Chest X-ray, AP view. Patient: 51 years old, sex F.
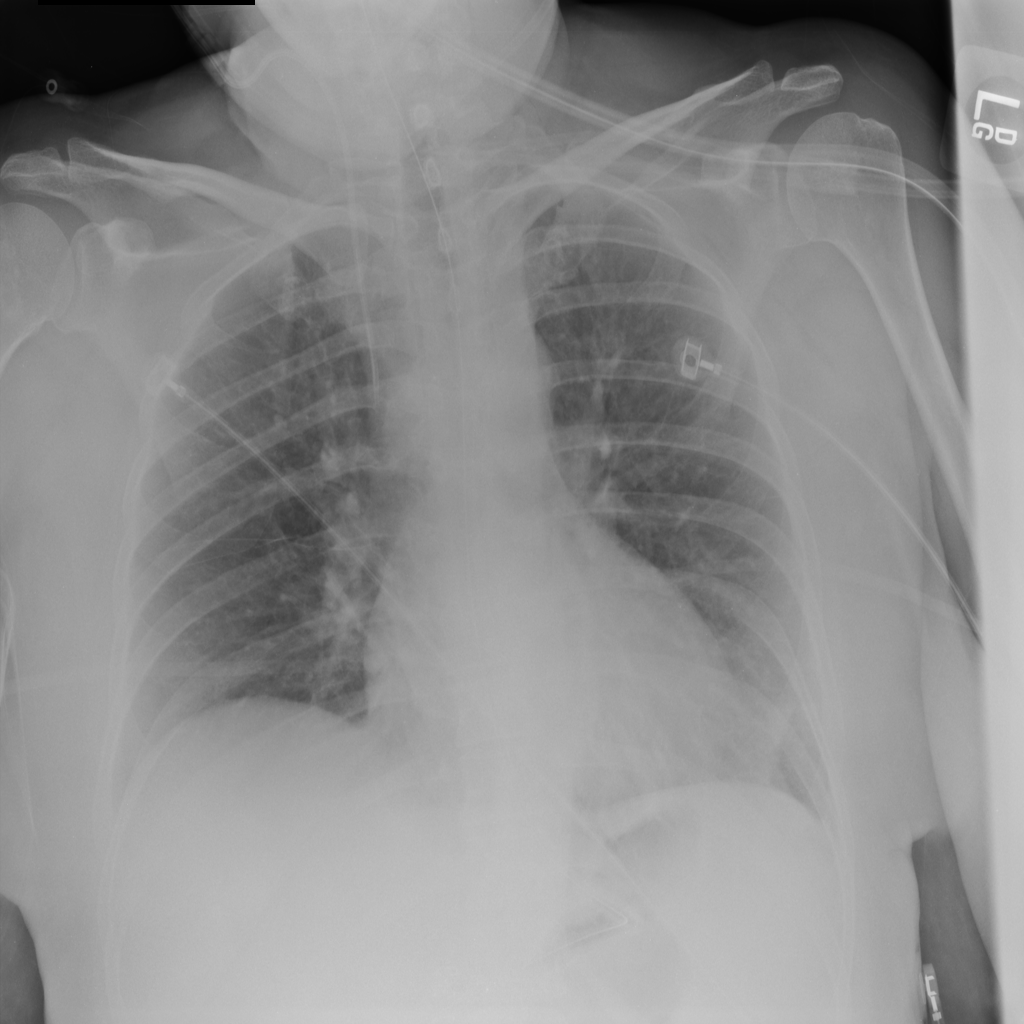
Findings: No Finding